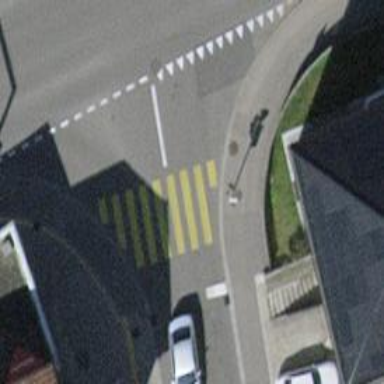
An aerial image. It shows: Uncontrolled road crossing.